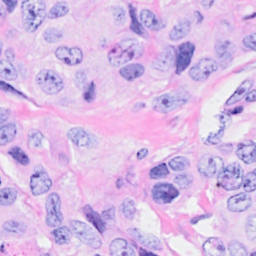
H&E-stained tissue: Breast